Question: I've been having problems trying to set up my .htaccess for the site.
I am trying to remove a folder from the URL when a page accesses this. I managed to successfully remove the folder from the path using this post <URL> but when I load the page up, none of the css, javascript or other resources are loaded correctly.
When I try to access the resource from the url it says 'The requested URL /modules/content/styles/default.css was not found on this server.'
Modules is the folder I am trying to remove when accessing a page, however it seems that when I added the code to htaccess, it's adding "modules" to all paths.
My file structure looks like this

I have a .htaccess file in the root directory with the code:
'''
RewriteEngine on
RewriteRule !^/?modules modules%{REQUEST_URI} [L,NC]
'''
I also have one in the modules folder with the code:
'''
RewriteEngine On
RewriteCond %{THE_REQUEST} ^[A-Z]{3,}\s/+modules([^\s]*) [NC]
RewriteRule ^ %1 [R=301,L]
'''
I have tried multiple solutions but all end with "Page not found", this is the closest I have gotten but now I am having a problem with resources.
Any help would be great!
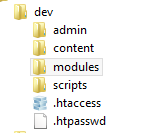
Answer: You need to change this rule in root .htaccess:
'''
RewriteEngine on
# If the request is not for a valid directory
RewriteCond %{REQUEST_FILENAME} !-d
# If the request is not for a valid file
RewriteCond %{REQUEST_FILENAME} !-f
RewriteRule !^modules/ modules%{REQUEST_URI} [L,NC]
'''